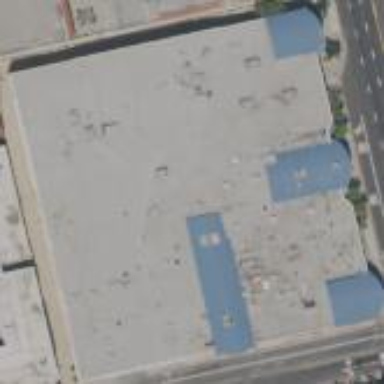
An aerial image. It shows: Retail building.